Field crop: maize
Growth stage: 2
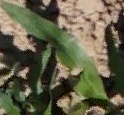
Species: maize